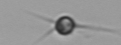
Label: Acanthoica_quattrospina